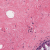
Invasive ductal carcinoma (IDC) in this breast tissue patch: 0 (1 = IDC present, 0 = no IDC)